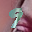
Label: 9